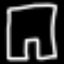
Label: pants